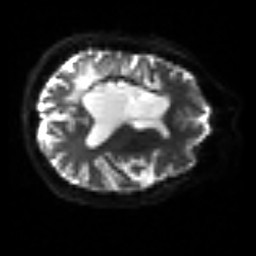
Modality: sbref
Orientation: axial
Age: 31
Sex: female
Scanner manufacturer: siemens
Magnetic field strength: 3 T
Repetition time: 3.2 s
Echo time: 0.081 s